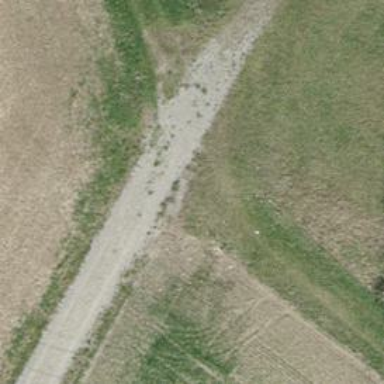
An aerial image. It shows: Compacted grade3 track.